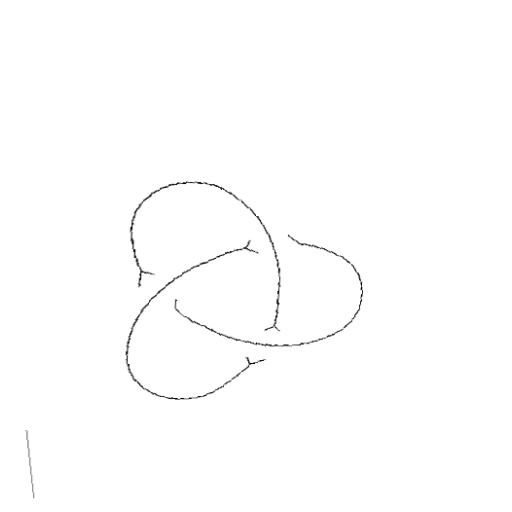
Crossing number: 3